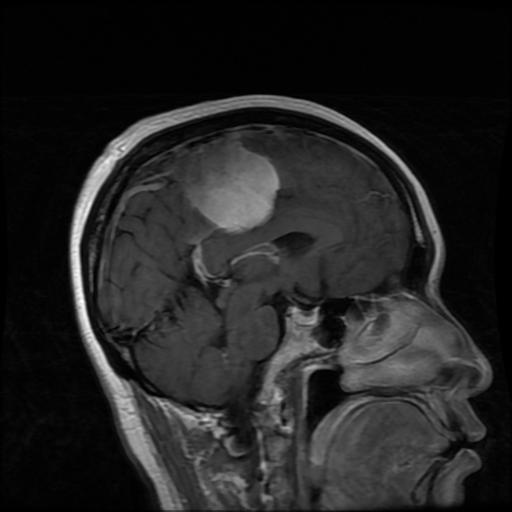
Label: meningioma